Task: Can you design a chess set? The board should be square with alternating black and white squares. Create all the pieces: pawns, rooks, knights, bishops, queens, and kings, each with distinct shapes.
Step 1682:
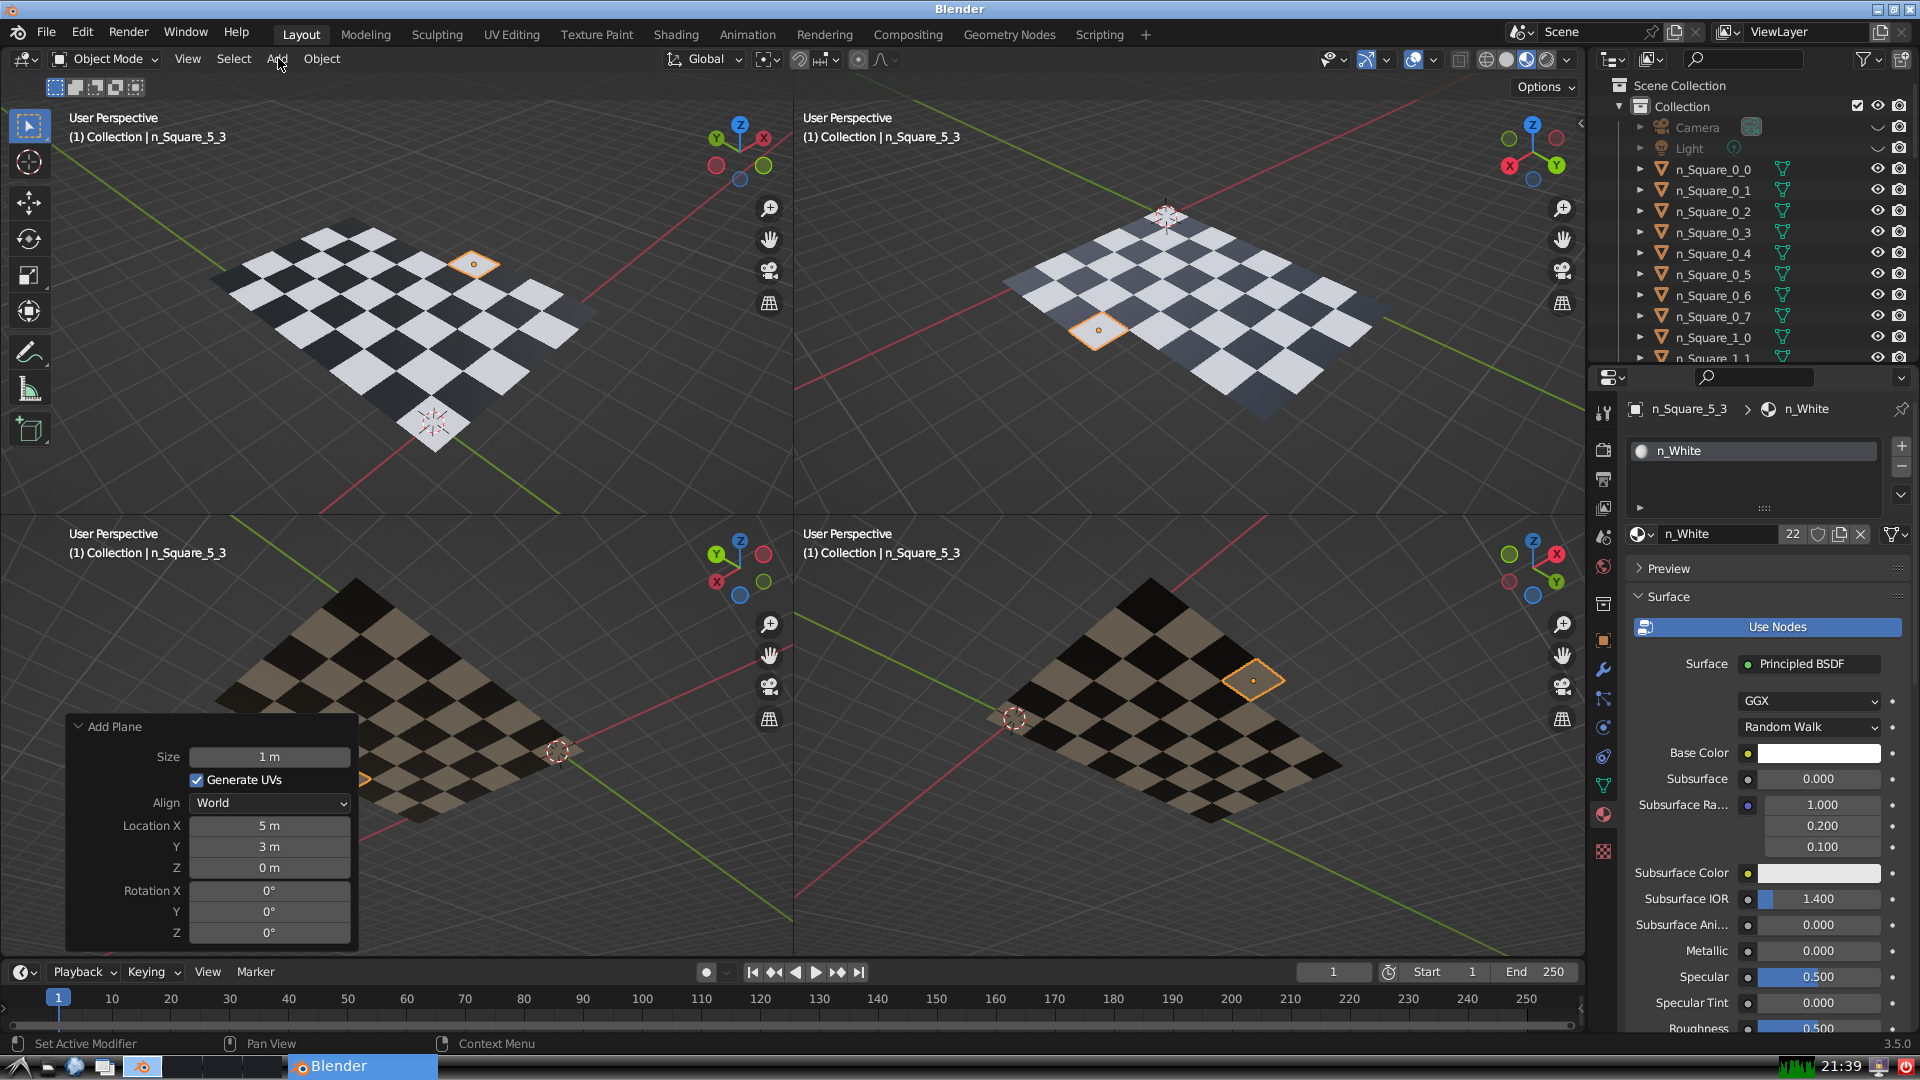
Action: click: no